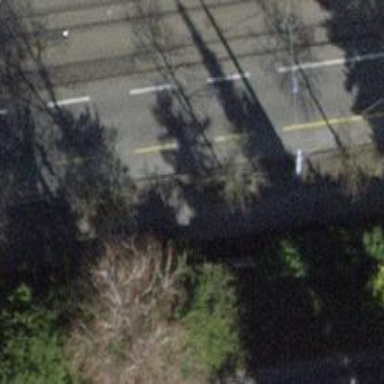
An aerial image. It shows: Tree-lined avenue.